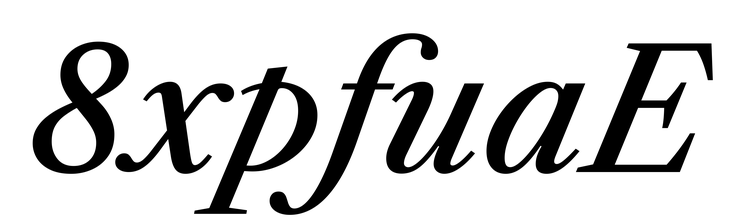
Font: LibreCaslonText-Italic_Medium_Italic